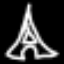
Label: The Eiffel Tower